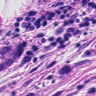
Metastatic tissue present: yes